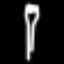
Label: fork